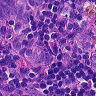
Metastatic tissue present: yes